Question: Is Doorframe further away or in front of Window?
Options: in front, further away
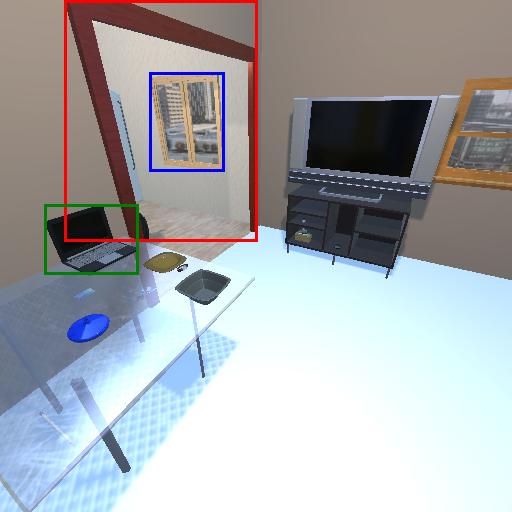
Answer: in front